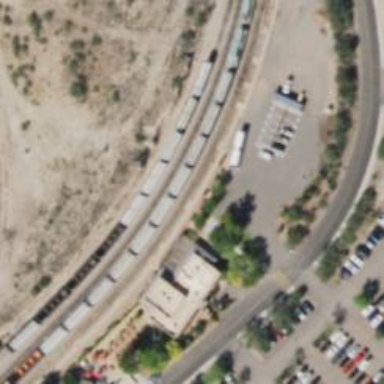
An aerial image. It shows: Railway siding with rails.